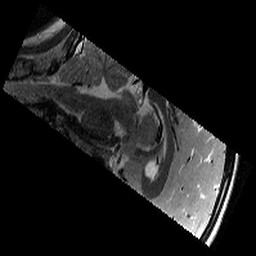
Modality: T2w
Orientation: sagittal
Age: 10
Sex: female
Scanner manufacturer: siemens
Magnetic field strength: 3 T
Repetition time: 9.23 s
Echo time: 0.067 s